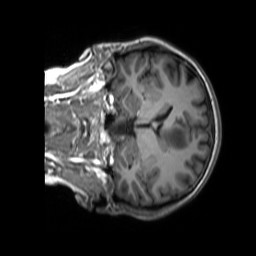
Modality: T1w
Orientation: coronal
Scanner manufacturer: siemens
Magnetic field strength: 3 T
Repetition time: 1.7 s
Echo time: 0.00239 s